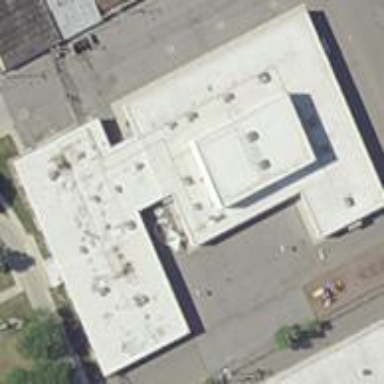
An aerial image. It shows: School building.